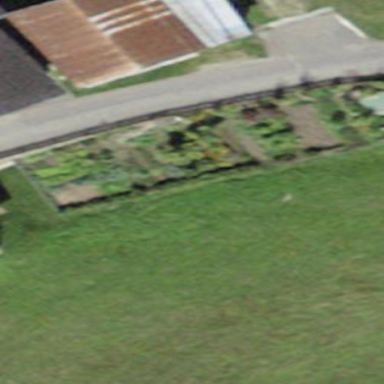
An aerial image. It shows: Garden area designated for leisure land.